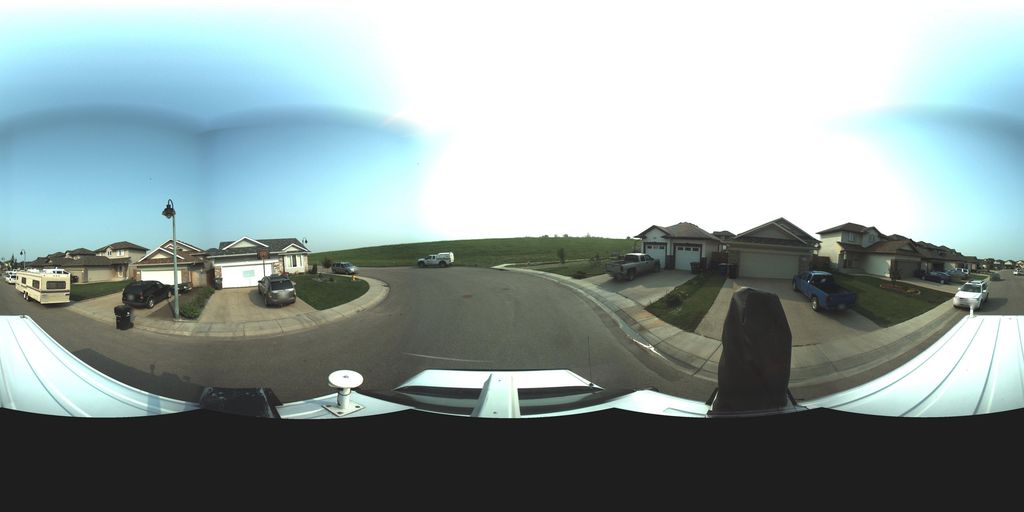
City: saskatoon